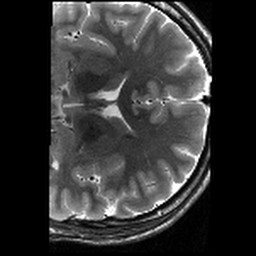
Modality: T2w
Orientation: coronal
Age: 22
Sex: male
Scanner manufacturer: siemens
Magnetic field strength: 3 T
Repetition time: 8.02 s
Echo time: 0.08 s